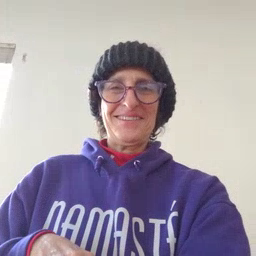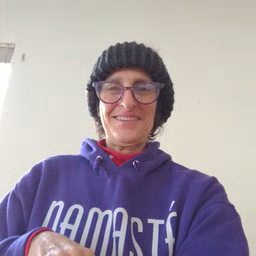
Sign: bye